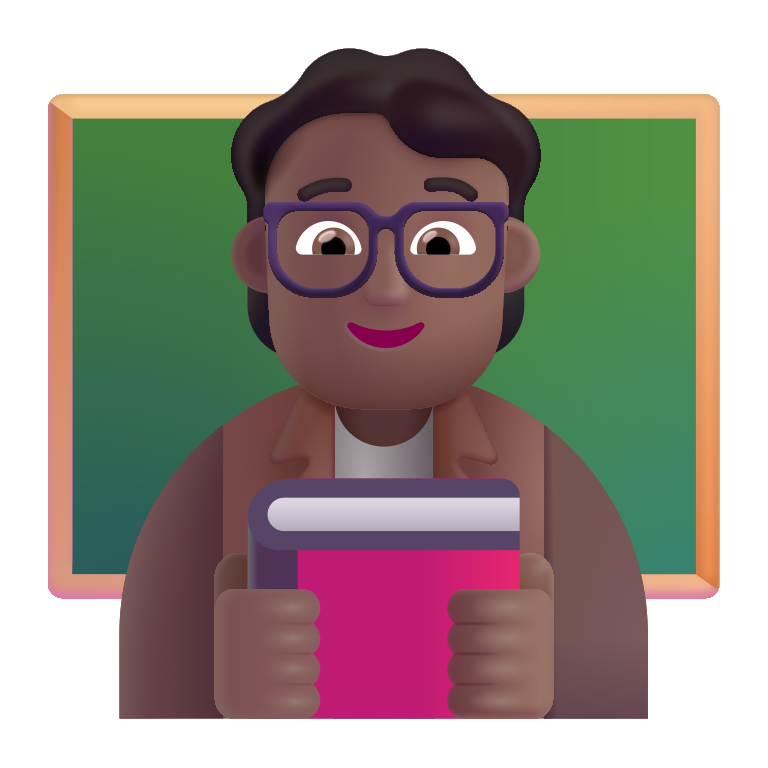
teacher color  dark